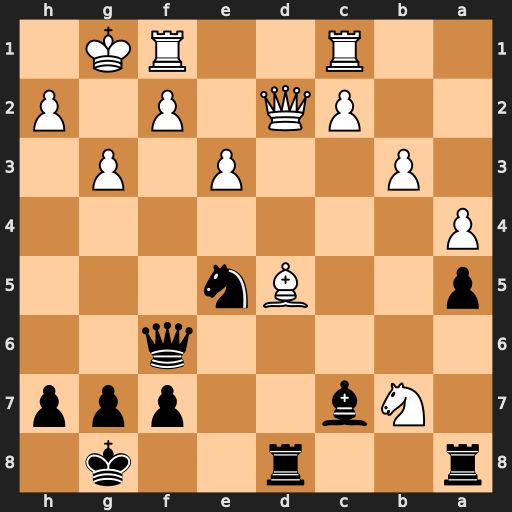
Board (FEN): r2r2k1/1Nb2ppp/5q2/p2Bn3/P7/1P2P1P1/2PQ1P1P/2R2RK1
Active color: b
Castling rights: -
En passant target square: -
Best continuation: Nf3+ Bxf3 Rxd2